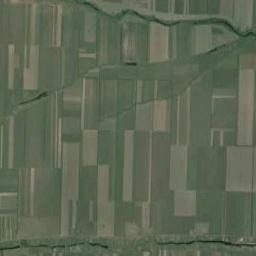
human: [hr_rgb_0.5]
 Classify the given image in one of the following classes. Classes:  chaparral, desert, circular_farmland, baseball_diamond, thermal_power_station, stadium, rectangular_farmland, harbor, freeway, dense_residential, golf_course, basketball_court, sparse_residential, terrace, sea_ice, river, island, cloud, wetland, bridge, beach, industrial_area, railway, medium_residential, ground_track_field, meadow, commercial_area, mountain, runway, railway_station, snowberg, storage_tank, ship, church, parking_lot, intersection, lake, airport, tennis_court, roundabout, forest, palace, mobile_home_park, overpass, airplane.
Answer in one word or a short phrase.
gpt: rectangular_farmland